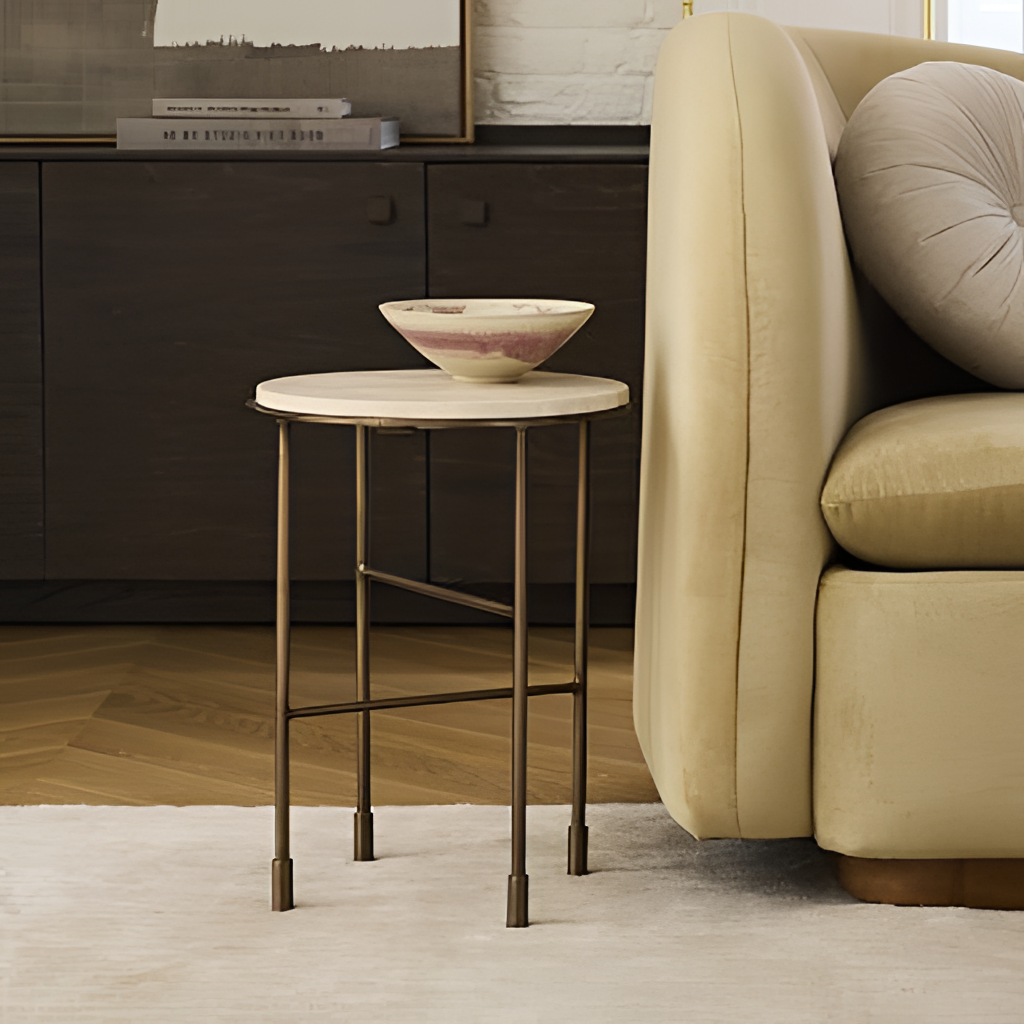
wood sideboard, living room, paint wallpaper, with solid pattern, brown wood flooring, with herringbone pattern, modern